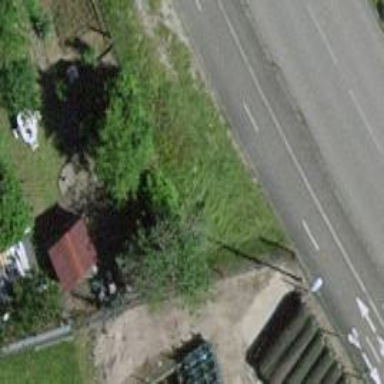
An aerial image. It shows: Asphalt sidewalk path.